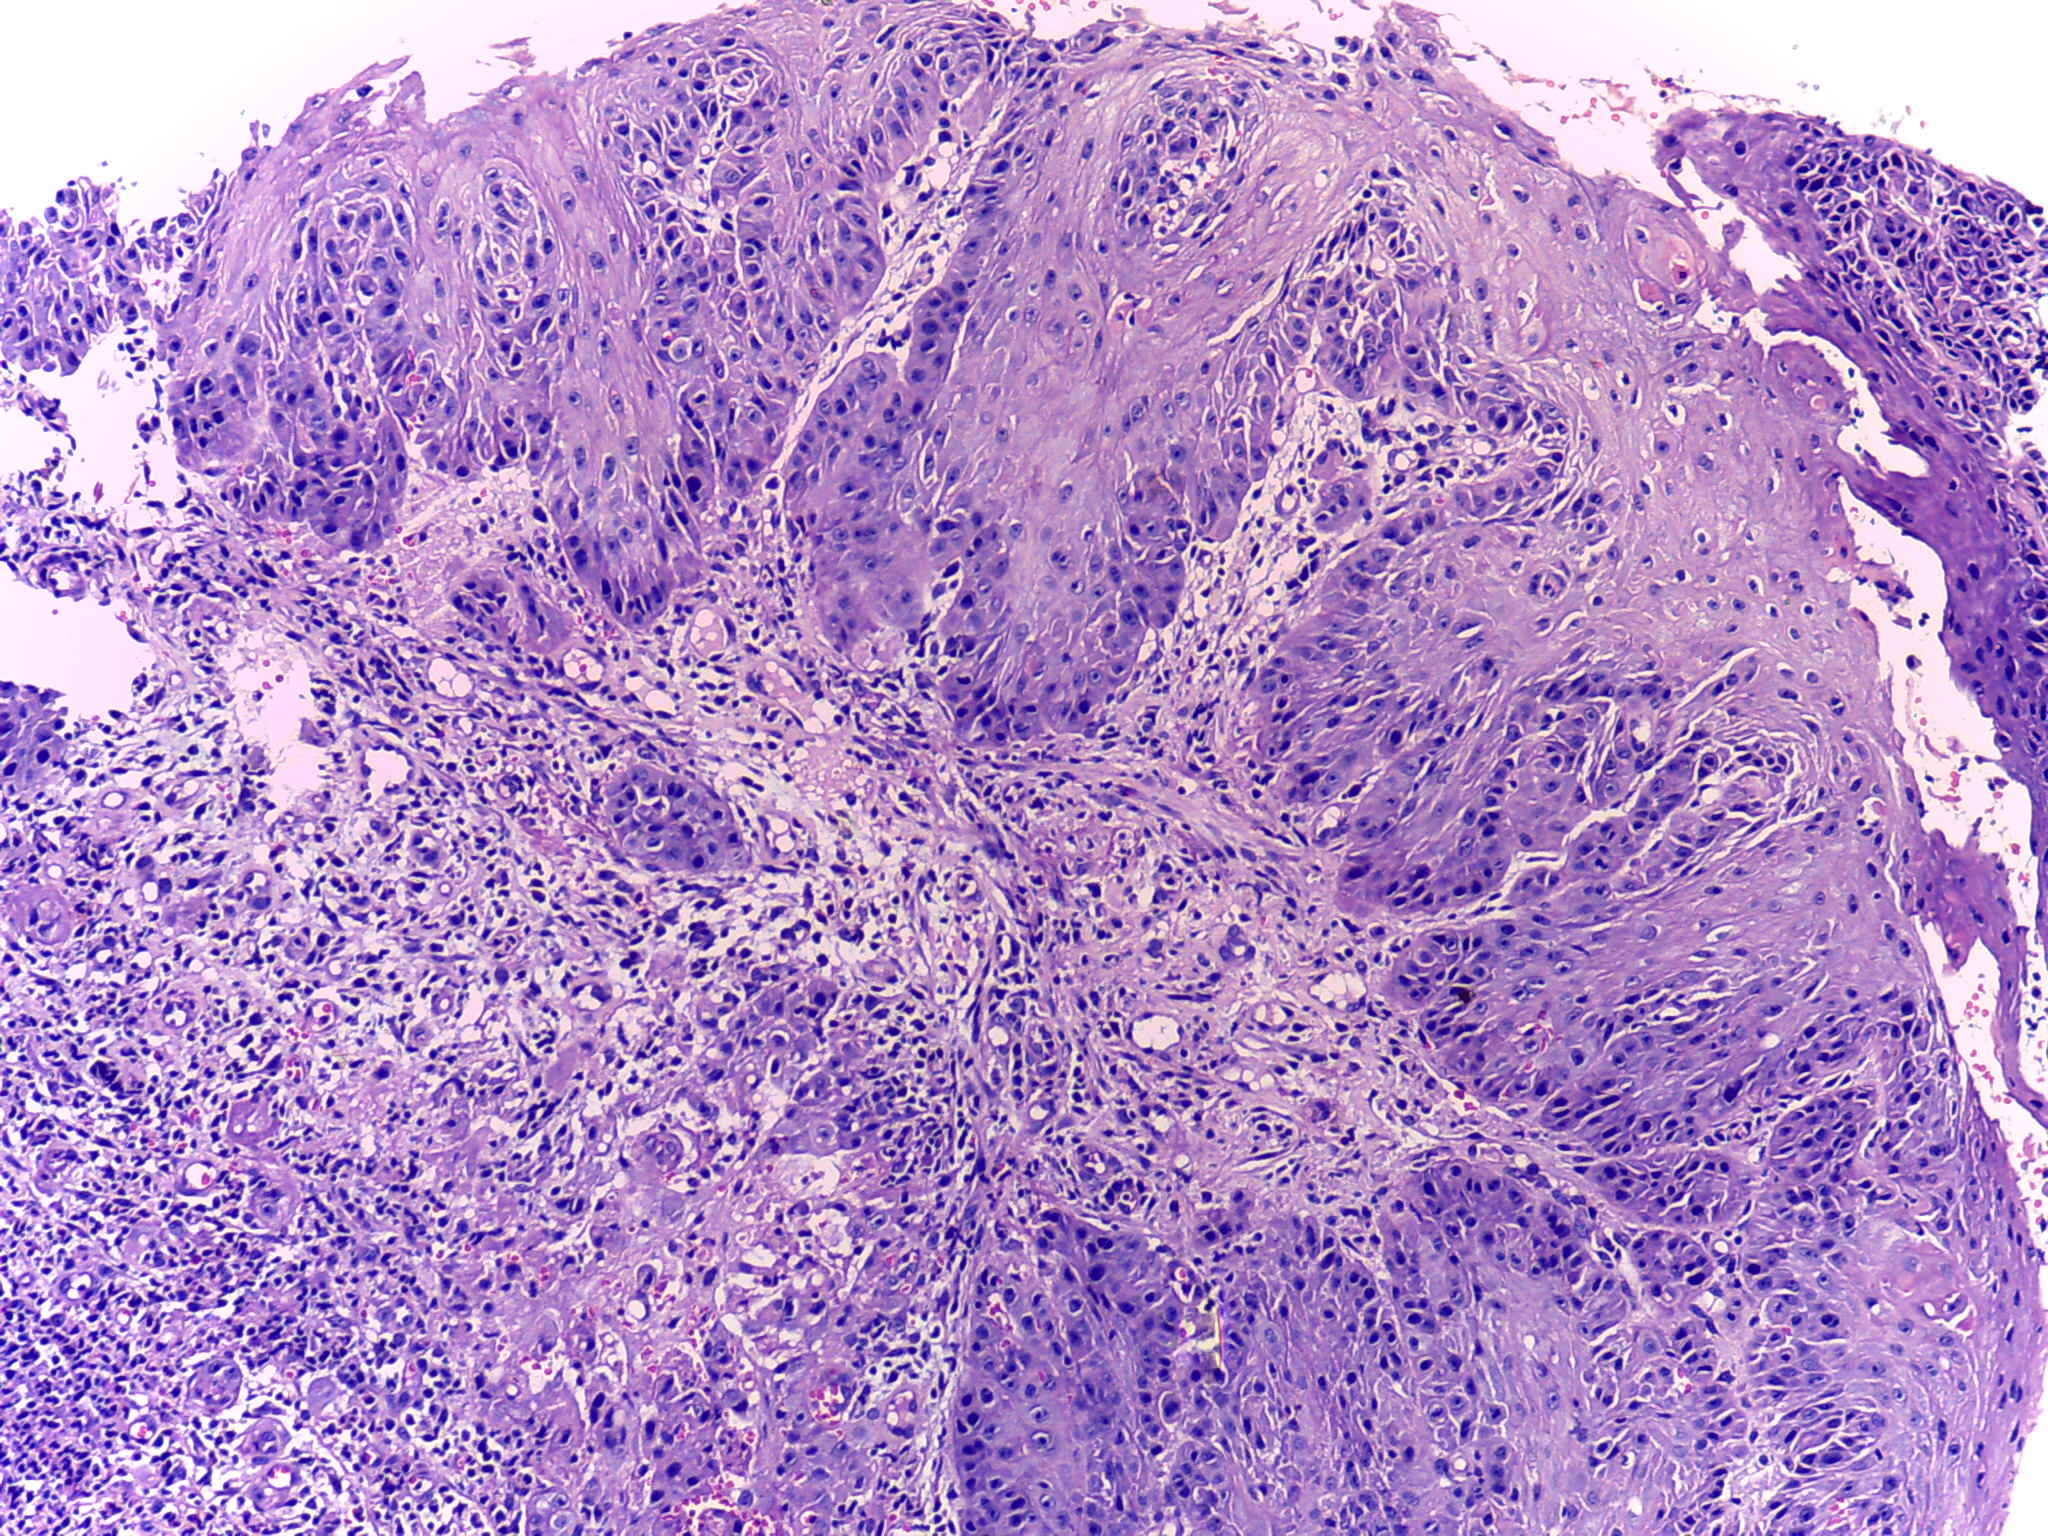
Diagnosis: OSCC